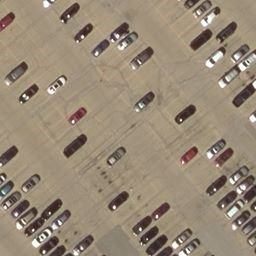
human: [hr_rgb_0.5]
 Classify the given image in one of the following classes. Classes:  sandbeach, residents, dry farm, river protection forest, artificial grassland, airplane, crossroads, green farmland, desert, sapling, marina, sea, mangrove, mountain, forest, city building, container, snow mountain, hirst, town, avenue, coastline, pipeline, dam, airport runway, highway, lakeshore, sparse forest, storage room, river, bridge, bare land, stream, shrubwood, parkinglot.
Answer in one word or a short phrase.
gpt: parkinglot